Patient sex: M
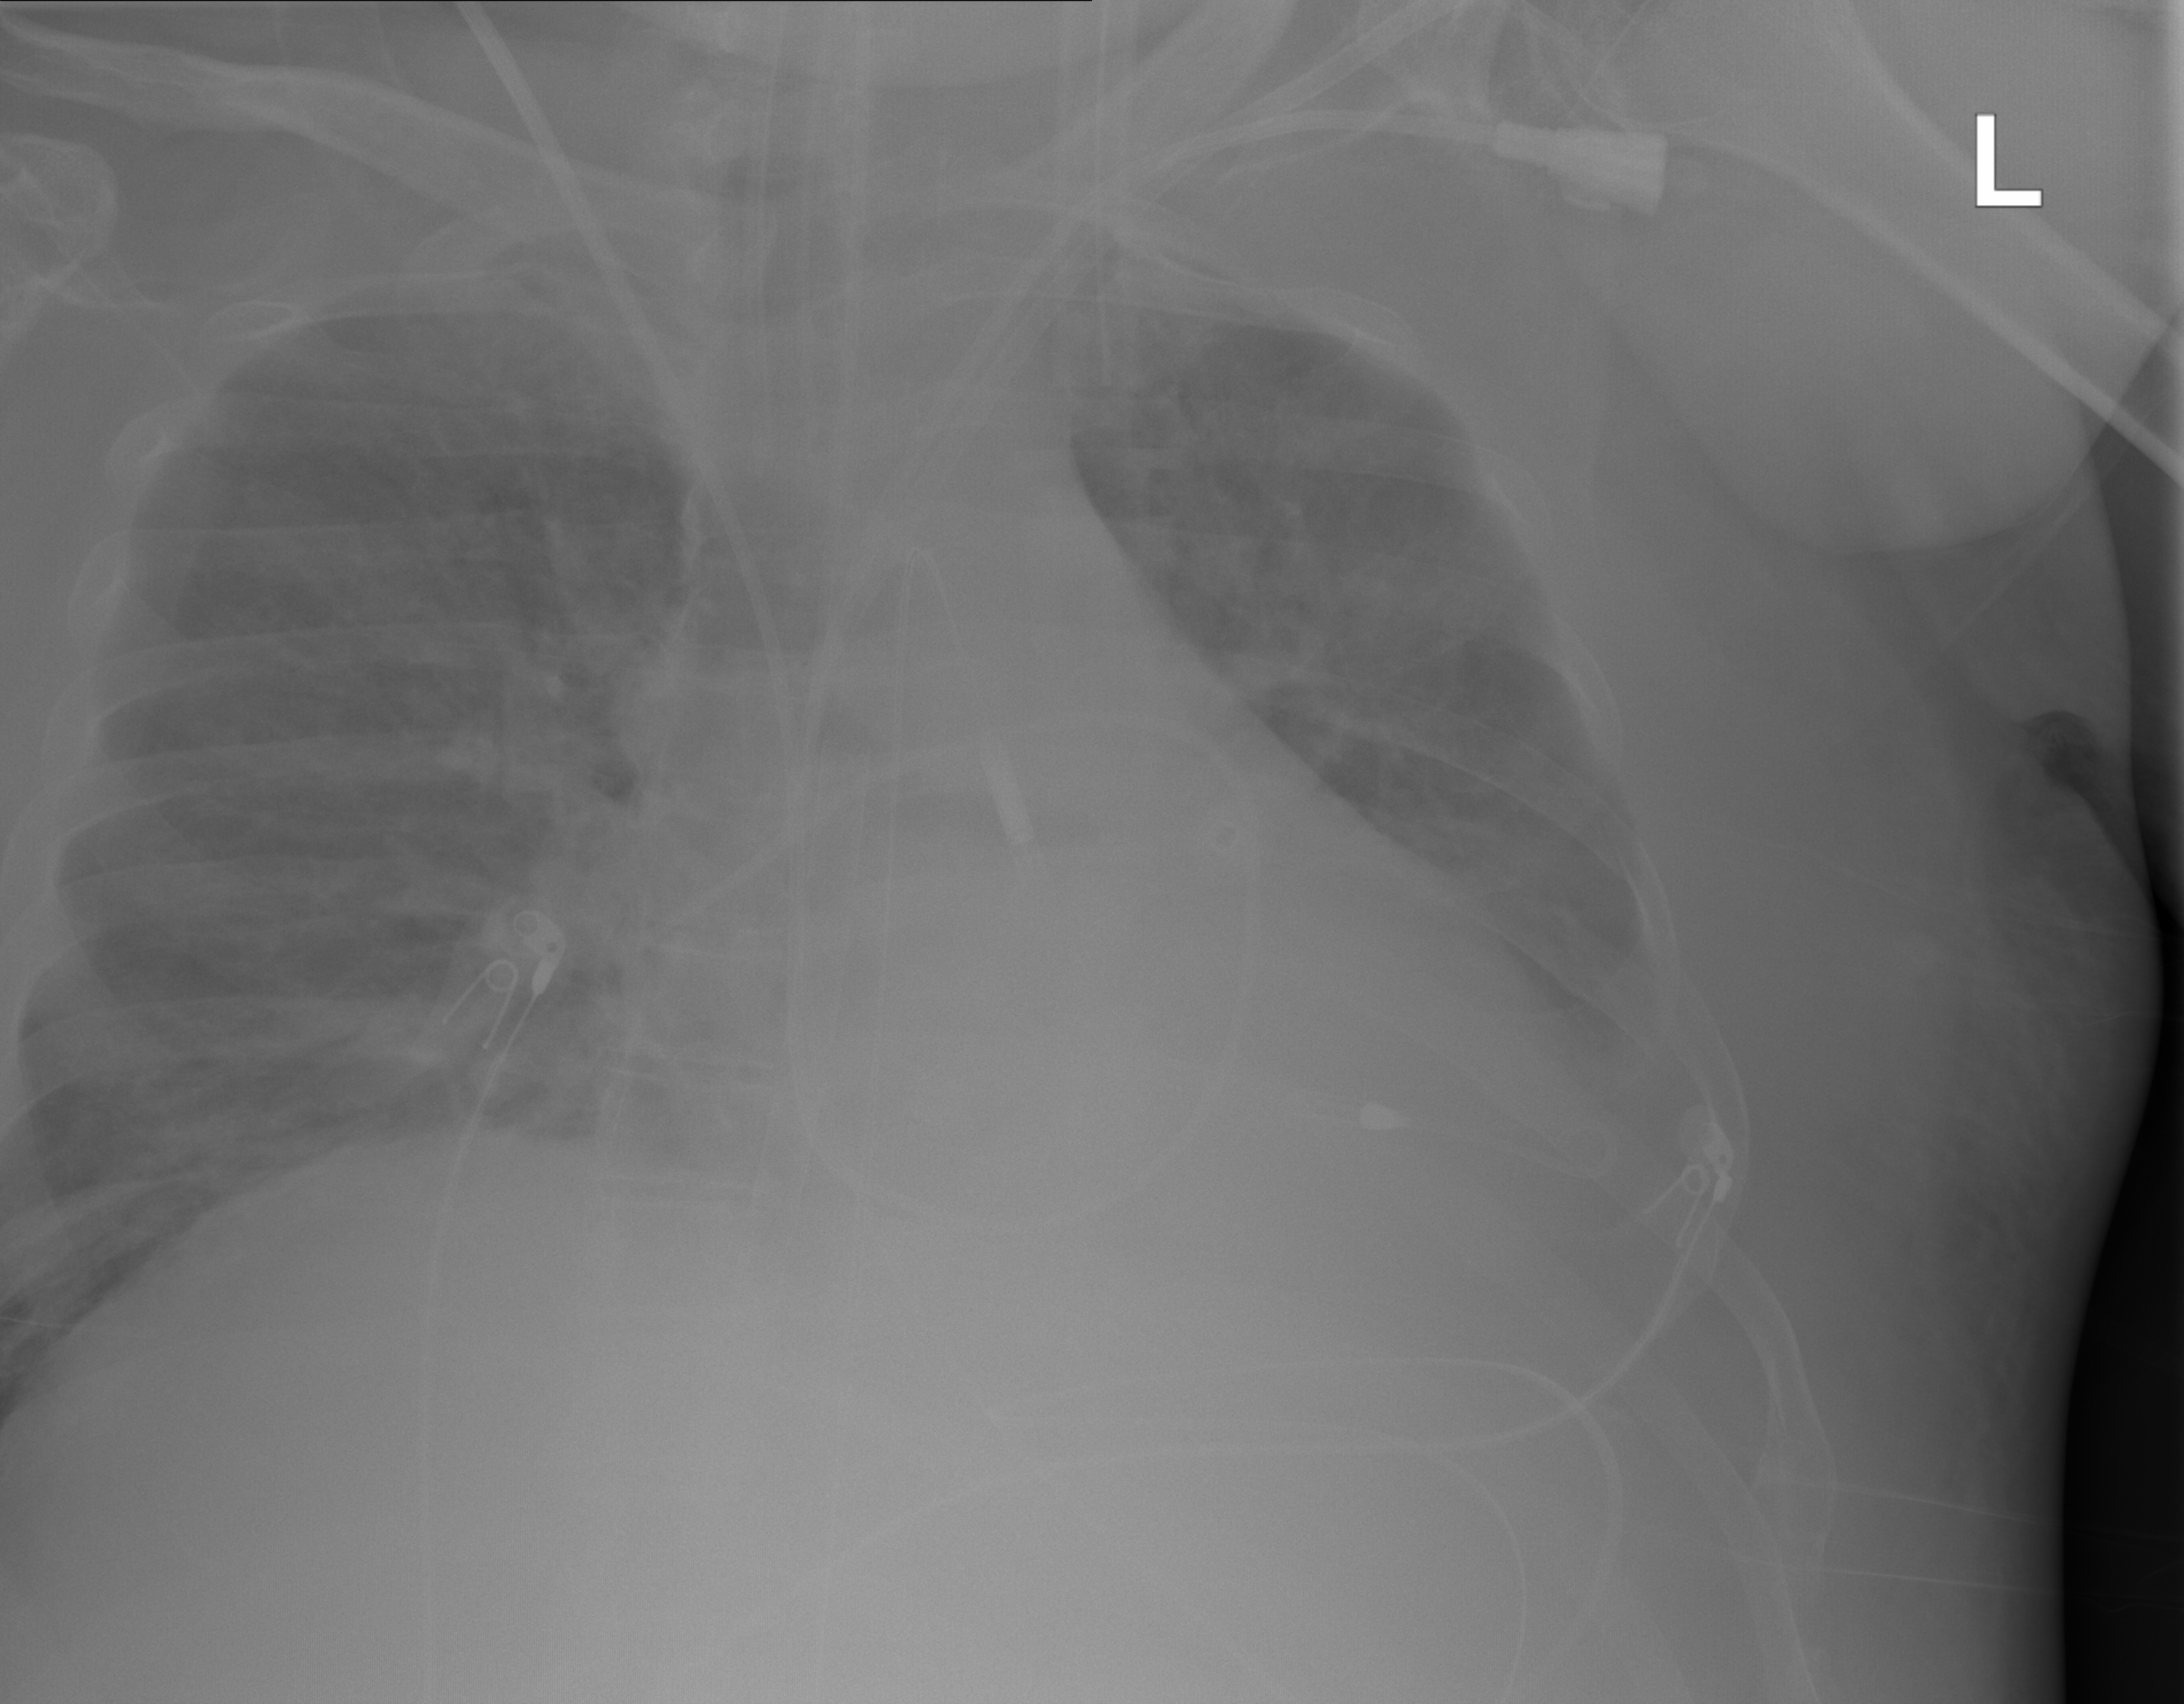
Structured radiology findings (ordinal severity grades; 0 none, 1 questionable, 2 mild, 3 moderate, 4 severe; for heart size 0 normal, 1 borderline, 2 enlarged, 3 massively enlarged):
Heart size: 0
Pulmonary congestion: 2
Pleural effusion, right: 0
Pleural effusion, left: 0
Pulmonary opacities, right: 0
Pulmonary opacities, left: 0
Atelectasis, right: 2
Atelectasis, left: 2